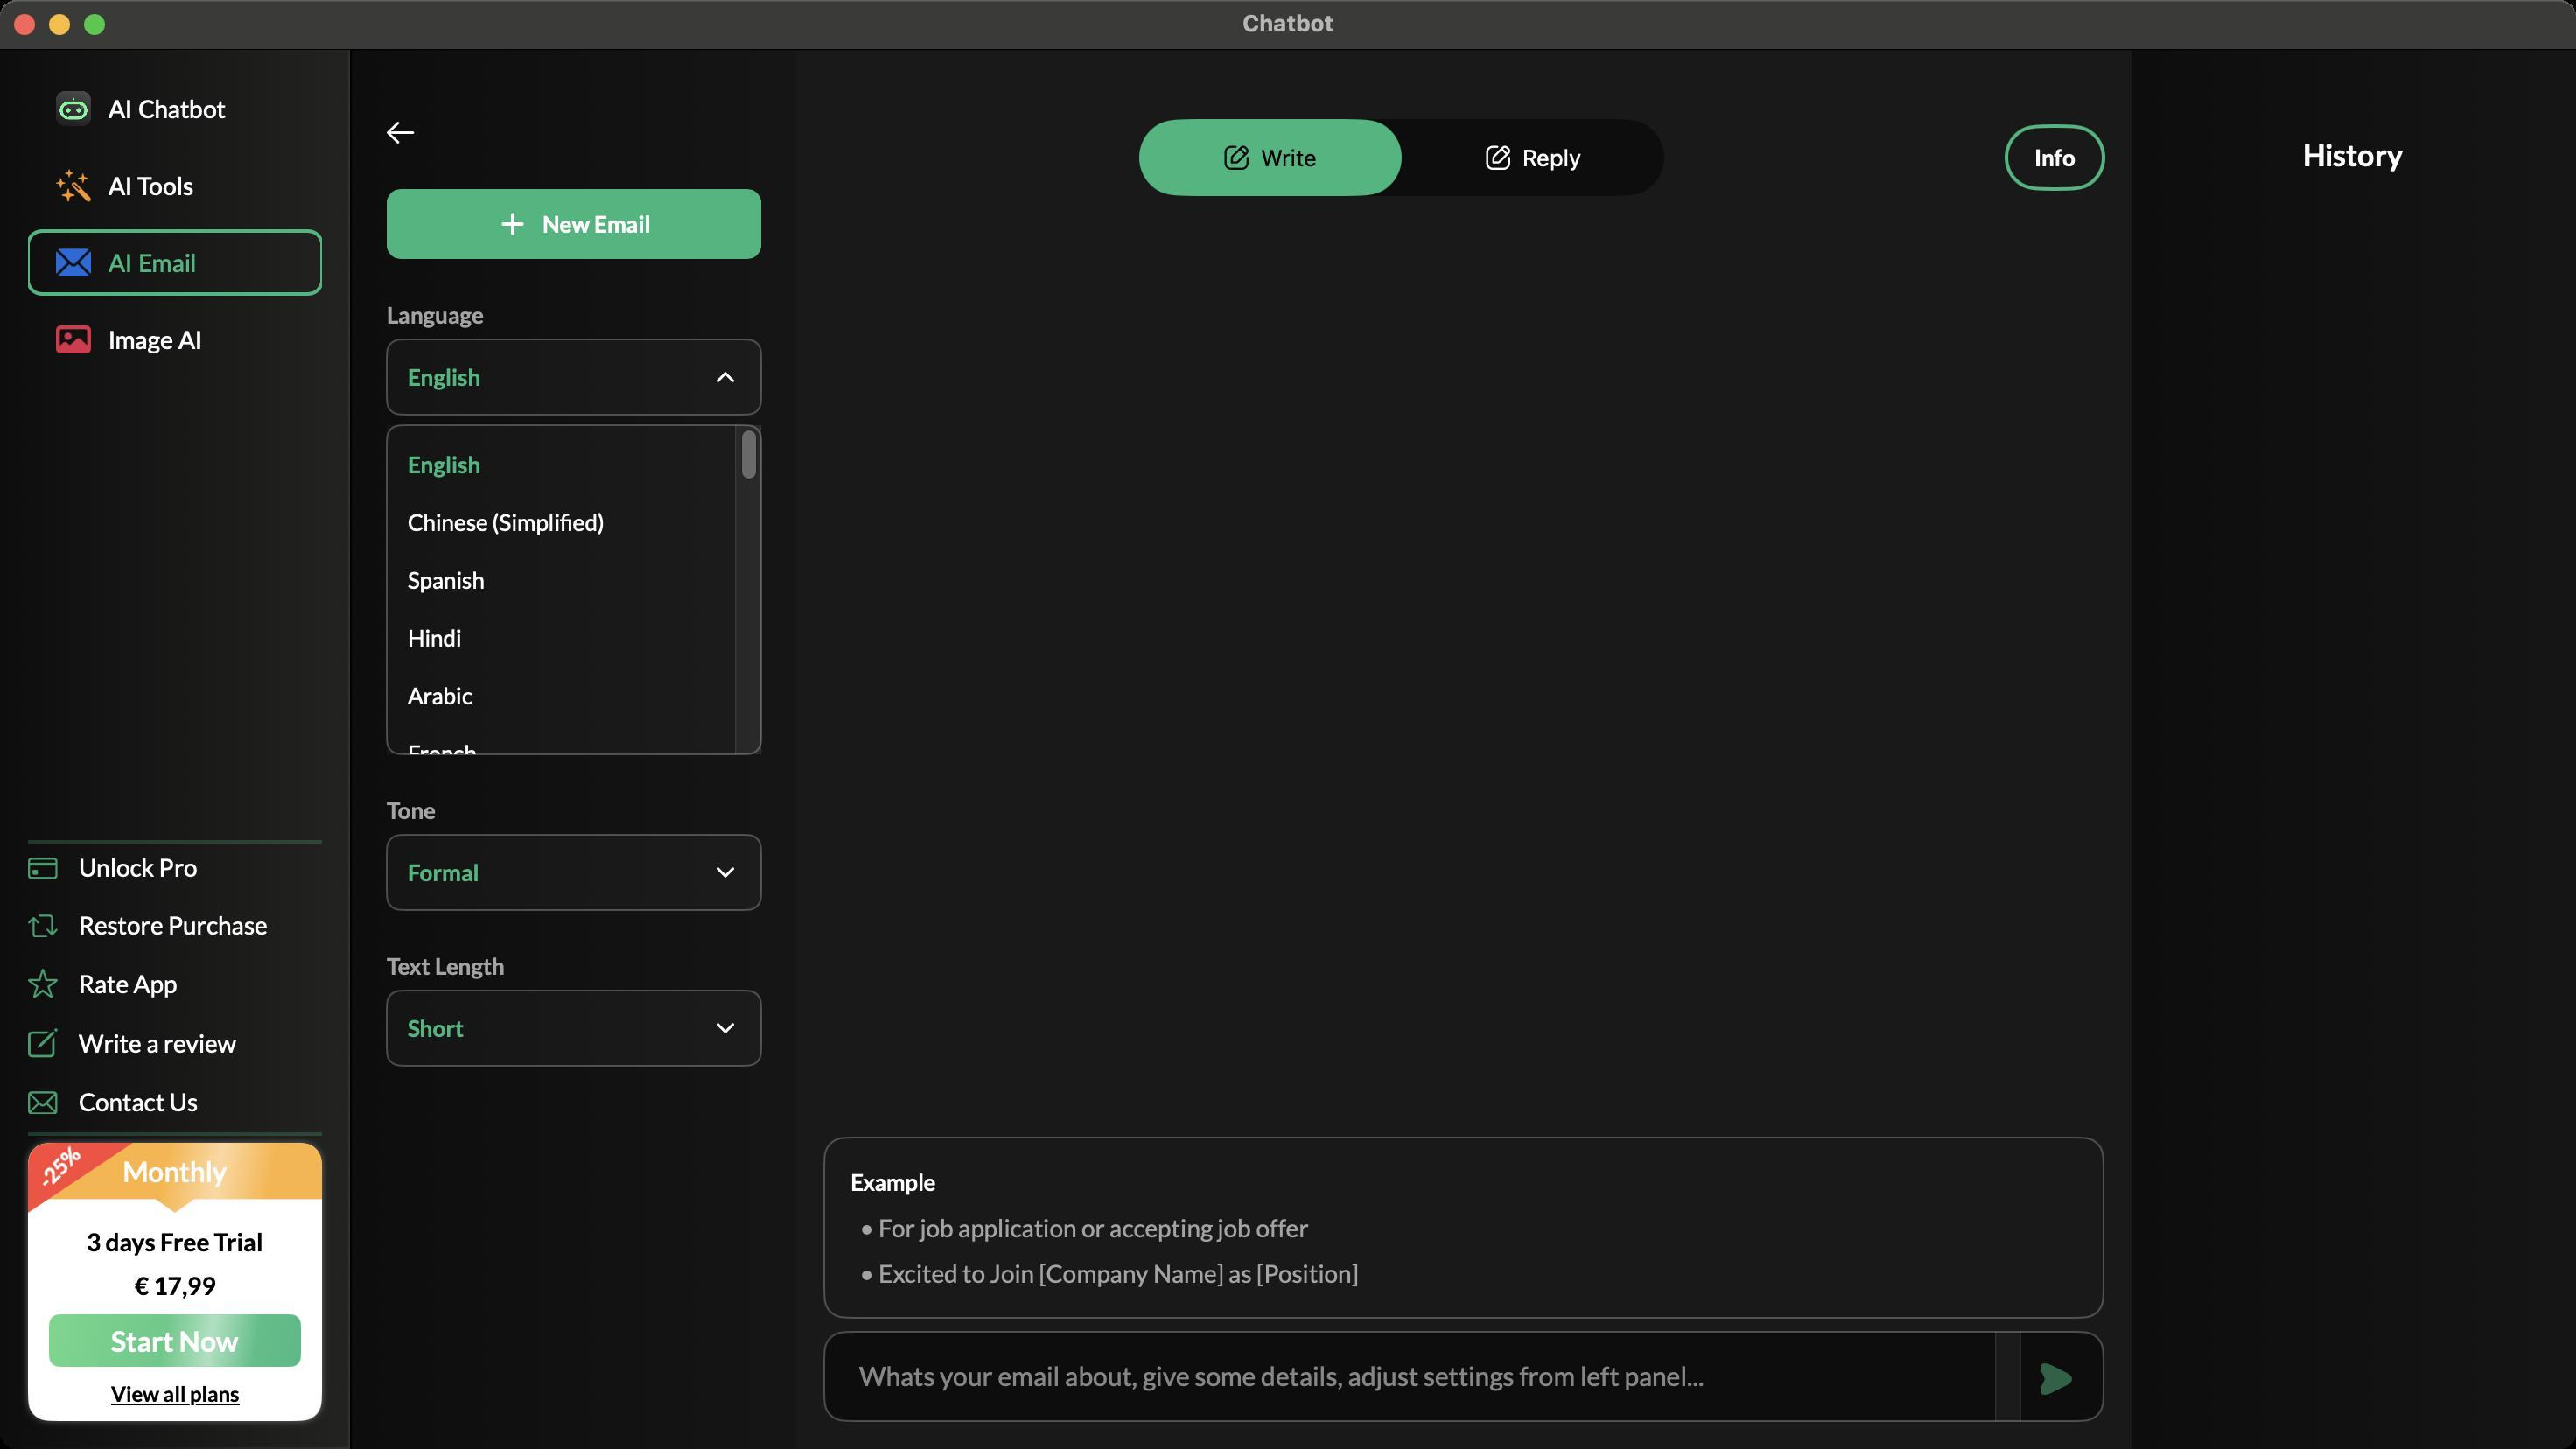
Accessibility tree:
{"name": "Chatbot", "role": "AXWindow", "description": null, "role_description": "standard window", "value": null, "position": "174.00;74.00", "size": "1472;828", "children": [{"name": null, "role": "AXSplitGroup", "description": null, "role_description": "split group", "value": null, "position": "0.00;28.00", "size": "1472;800", "children": [{"name": null, "role": "AXScrollArea", "description": null, "role_description": "scroll area", "value": null, "position": "0.00;28.00", "size": "200;800", "children": [{"name": null, "role": "AXTable", "description": null, "role_description": "table", "value": null, "position": "1.00;29.00", "size": "198;798", "children": [{"name": null, "role": "AXColumn", "description": null, "role_description": "column", "value": null, "position": "1.00;29.00", "size": "198;798", "children": []}]}]}, {"name": null, "role": "AXGroup", "description": null, "role_description": "group", "value": null, "position": "0.00;28.00", "size": "200;800", "children": [{"name": null, "role": "AXScrollArea", "description": null, "role_description": "scroll area", "value": null, "position": "16.00;44.00", "size": "168;428", "children": [{"name": null, "role": "AXImage", "description": "appiconsmall", "role_description": "image", "value": null, "position": "32.00;52.00", "size": "20;20", "children": []}, {"name": null, "role": "AXStaticText", "description": null, "role_description": "text", "value": "AI Chatbot", "position": "62.00;53.50", "size": "67;17", "children": []}, {"name": null, "role": "AXImage", "description": "aitools", "role_description": "image", "value": null, "position": "32.00;96.50", "size": "20;19", "children": []}, {"name": null, "role": "AXStaticText", "description": null, "role_description": "text", "value": "AI Tools", "position": "62.00;97.50", "size": "49;17", "children": []}, {"name": null, "role": "AXImage", "description": "aiemail", "role_description": "image", "value": null, "position": "32.00;142.00", "size": "20;16", "children": []}, {"name": null, "role": "AXStaticText", "description": null, "role_description": "text", "value": "AI Email", "position": "62.00;141.50", "size": "50;17", "children": []}, {"name": null, "role": "AXImage", "description": "imageai", "role_description": "image", "value": null, "position": "32.00;186.00", "size": "20;16", "children": []}, {"name": null, "role": "AXStaticText", "description": null, "role_description": "text", "value": "Image AI", "position": "62.00;185.50", "size": "54;17", "children": []}]}, {"name": null, "role": "AXImage", "description": "unlock", "role_description": "image", "value": null, "position": "16.00;489.50", "size": "17;12", "children": []}, {"name": null, "role": "AXStaticText", "description": null, "role_description": "text", "value": "Unlock Pro", "position": "45.00;487.16", "size": "68;17", "children": []}, {"name": null, "role": "AXImage", "description": "restore", "role_description": "image", "value": null, "position": "16.00;522.00", "size": "17;14", "children": []}, {"name": null, "role": "AXStaticText", "description": null, "role_description": "text", "value": "Restore Purchase", "position": "45.00;520.16", "size": "108;17", "children": []}, {"name": null, "role": "AXImage", "description": "star", "role_description": "image", "value": null, "position": "16.00;553.00", "size": "17;18", "children": []}, {"name": null, "role": "AXStaticText", "description": null, "role_description": "text", "value": "Rate App", "position": "45.00;553.49", "size": "56;17", "children": []}, {"name": null, "role": "AXImage", "description": "write review", "role_description": "image", "value": null, "position": "16.00;587.00", "size": "17;18", "children": []}, {"name": null, "role": "AXStaticText", "description": null, "role_description": "text", "value": "Write a review", "position": "45.00;587.50", "size": "90;17", "children": []}, {"name": null, "role": "AXImage", "description": "mail envelope", "role_description": "image", "value": null, "position": "16.00;623.00", "size": "17;14", "children": []}, {"name": null, "role": "AXStaticText", "description": null, "role_description": "text", "value": "Contact Us", "position": "45.00;621.18", "size": "68;17", "children": []}, {"name": null, "role": "AXStaticText", "description": null, "role_description": "text", "value": "-25%", "position": "18.80;651.80", "size": "30;30", "children": []}, {"name": null, "role": "AXStaticText", "description": null, "role_description": "text", "value": "Monthly", "position": "70.00;659.50", "size": "60;19", "children": []}, {"name": null, "role": "AXStaticText", "description": null, "role_description": "text", "value": "3 days Free Trial", "position": "49.50;701.00", "size": "101;17", "children": []}, {"name": null, "role": "AXStaticText", "description": null, "role_description": "text", "value": "€ 17,99", "position": "76.75;726.00", "size": "46;17", "children": []}, {"name": null, "role": "AXStaticText", "description": null, "role_description": "text", "value": "Start Now", "position": "63.50;756.50", "size": "73;19", "children": []}, {"name": null, "role": "AXStaticText", "description": null, "role_description": "text", "value": "View all plans", "position": "63.25;789.00", "size": "74;15", "children": []}]}, {"name": null, "role": "AXSplitter", "description": null, "role_description": "splitter", "value": 200.0, "position": "200.00;28.00", "size": "1;800", "children": []}, {"name": null, "role": "AXGroup", "description": null, "role_description": "group", "value": null, "position": "201.00;28.00", "size": "1271;800", "children": [{"name": null, "role": "AXImage", "description": "arrow.left", "role_description": "image", "value": null, "position": "221.00;69.50", "size": "16;13", "children": []}, {"name": null, "role": "AXImage", "description": "write_selected", "role_description": "image", "value": null, "position": "698.50;82.00", "size": "16;16", "children": []}, {"name": null, "role": "AXStaticText", "description": null, "role_description": "text", "value": "Write", "position": "720.50;82.00", "size": "32;16", "children": []}, {"name": null, "role": "AXImage", "description": "write_unselected", "role_description": "image", "value": null, "position": "848.00;82.00", "size": "16;16", "children": []}, {"name": null, "role": "AXStaticText", "description": null, "role_description": "text", "value": "Reply", "position": "869.75;82.00", "size": "34;16", "children": []}, {"name": null, "role": "AXStaticText", "description": null, "role_description": "text", "value": "Info", "position": "1162.30;82.00", "size": "24;16", "children": []}, {"name": null, "role": "AXImage", "description": "new_email_plus", "role_description": "image", "value": null, "position": "284.00;119.00", "size": "18;18", "children": []}, {"name": null, "role": "AXStaticText", "description": null, "role_description": "text", "value": "New Email", "position": "310.10;120.00", "size": "62;16", "children": []}, {"name": null, "role": "AXStaticText", "description": null, "role_description": "text", "value": "Language", "position": "221.00;172.00", "size": "56;16", "children": []}, {"name": null, "role": "AXStaticText", "description": null, "role_description": "text", "value": "English", "position": "233.00;207.50", "size": "42;16", "children": []}, {"name": null, "role": "AXImage", "description": "arrow_down", "role_description": "image", "value": null, "position": "406.00;207.00", "size": "17;17", "children": []}, {"name": null, "role": "AXScrollArea", "description": null, "role_description": "scroll area", "value": null, "position": "221.00;243.00", "size": "214;188", "children": [{"name": null, "role": "AXStaticText", "description": null, "role_description": "text", "value": "English", "position": "233.00;255.00", "size": "175;21", "children": []}, {"name": null, "role": "AXStaticText", "description": null, "role_description": "text", "value": "Chinese (Simplified)", "position": "233.00;288.00", "size": "175;21", "children": []}, {"name": null, "role": "AXStaticText", "description": null, "role_description": "text", "value": "Spanish", "position": "233.00;321.00", "size": "175;21", "children": []}, {"name": null, "role": "AXStaticText", "description": null, "role_description": "text", "value": "Hindi", "position": "233.00;354.00", "size": "175;21", "children": []}, {"name": null, "role": "AXStaticText", "description": null, "role_description": "text", "value": "Arabic", "position": "233.00;387.00", "size": "175;21", "children": []}, {"name": null, "role": "AXStaticText", "description": null, "role_description": "text", "value": "French", "position": "233.00;420.00", "size": "175;21", "children": []}, {"name": null, "role": "AXStaticText", "description": null, "role_description": "text", "value": "Russian", "position": "233.00;453.00", "size": "175;21", "children": []}, {"name": null, "role": "AXStaticText", "description": null, "role_description": "text", "value": "Portuguese", "position": "233.00;486.00", "size": "175;21", "children": []}, {"name": null, "role": "AXStaticText", "description": null, "role_description": "text", "value": "Bengali", "position": "233.00;519.00", "size": "175;21", "children": []}, {"name": null, "role": "AXStaticText", "description": null, "role_description": "text", "value": "German", "position": "233.00;552.00", "size": "175;21", "children": []}, {"name": null, "role": "AXStaticText", "description": null, "role_description": "text", "value": "Japanese", "position": "233.00;585.00", "size": "175;21", "children": []}, {"name": null, "role": "AXStaticText", "description": null, "role_description": "text", "value": "Korean", "position": "233.00;618.00", "size": "175;21", "children": []}, {"name": null, "role": "AXStaticText", "description": null, "role_description": "text", "value": "Turkish", "position": "233.00;651.00", "size": "175;21", "children": []}, {"name": null, "role": "AXStaticText", "description": null, "role_description": "text", "value": "Urdu", "position": "233.00;684.00", "size": "175;21", "children": []}, {"name": null, "role": "AXStaticText", "description": null, "role_description": "text", "value": "Italian", "position": "233.00;717.00", "size": "175;21", "children": []}, {"name": null, "role": "AXStaticText", "description": null, "role_description": "text", "value": "Dutch", "position": "233.00;750.00", "size": "175;21", "children": []}, {"name": null, "role": "AXStaticText", "description": null, "role_description": "text", "value": "Persian (Farsi)", "position": "233.00;783.00", "size": "175;21", "children": []}, {"name": null, "role": "AXStaticText", "description": null, "role_description": "text", "value": "Romanian", "position": "233.00;816.00", "size": "175;21", "children": []}, {"name": null, "role": "AXStaticText", "description": null, "role_description": "text", "value": "Malay", "position": "233.00;849.00", "size": "175;21", "children": []}, {"name": null, "role": "AXStaticText", "description": null, "role_description": "text", "value": "Vietnamese", "position": "233.00;882.00", "size": "175;21", "children": []}, {"name": null, "role": "AXStaticText", "description": null, "role_description": "text", "value": "Polish", "position": "233.00;915.00", "size": "175;21", "children": []}, {"name": null, "role": "AXStaticText", "description": null, "role_description": "text", "value": "Ukrainian", "position": "233.00;948.00", "size": "175;21", "children": []}, {"name": null, "role": "AXStaticText", "description": null, "role_description": "text", "value": "Greek", "position": "233.00;981.00", "size": "175;21", "children": []}, {"name": null, "role": "AXStaticText", "description": null, "role_description": "text", "value": "Hebrew", "position": "233.00;1014.00", "size": "175;21", "children": []}, {"name": null, "role": "AXStaticText", "description": null, "role_description": "text", "value": "Thai", "position": "233.00;1047.00", "size": "175;21", "children": []}, {"name": null, "role": "AXStaticText", "description": null, "role_description": "text", "value": "Swedish", "position": "233.00;1080.00", "size": "175;21", "children": []}, {"name": null, "role": "AXStaticText", "description": null, "role_description": "text", "value": "Norwegian", "position": "233.00;1113.00", "size": "175;21", "children": []}, {"name": null, "role": "AXStaticText", "description": null, "role_description": "text", "value": "Danish", "position": "233.00;1146.00", "size": "175;21", "children": []}, {"name": null, "role": "AXStaticText", "description": null, "role_description": "text", "value": "Finnish", "position": "233.00;1179.00", "size": "175;21", "children": []}, {"name": null, "role": "AXStaticText", "description": null, "role_description": "text", "value": "Czech", "position": "233.00;1212.00", "size": "175;21", "children": []}, {"name": null, "role": "AXStaticText", "description": null, "role_description": "text", "value": "Hungarian", "position": "233.00;1245.00", "size": "175;21", "children": []}, {"name": null, "role": "AXStaticText", "description": null, "role_description": "text", "value": "Swahili", "position": "233.00;1278.00", "size": "175;21", "children": []}, {"name": null, "role": "AXStaticText", "description": null, "role_description": "text", "value": "Filipino", "position": "233.00;1311.00", "size": "175;21", "children": []}, {"name": null, "role": "AXStaticText", "description": null, "role_description": "text", "value": "Indonesian", "position": "233.00;1344.00", "size": "175;21", "children": []}, {"name": null, "role": "AXStaticText", "description": null, "role_description": "text", "value": "Chinese (Traditional)", "position": "233.00;1377.00", "size": "175;21", "children": []}, {"name": null, "role": "AXScrollBar", "description": null, "role_description": "scroll bar", "value": 0.0, "position": "420.00;243.00", "size": "15;188", "children": [{"name": null, "role": "AXValueIndicator", "description": null, "role_description": "value indicator", "value": 0.0, "position": "420.00;245.00", "size": "15;30", "children": []}, {"name": null, "role": "AXButton", "description": null, "role_description": "increment arrow button", "value": null, "position": "420.00;243.00", "size": "0;0", "children": []}, {"name": null, "role": "AXButton", "description": null, "role_description": "decrement arrow button", "value": null, "position": "420.00;243.00", "size": "0;0", "children": []}, {"name": null, "role": "AXButton", "description": null, "role_description": "increment page button", "value": null, "position": "420.00;275.00", "size": "15;156", "children": []}, {"name": null, "role": "AXButton", "description": null, "role_description": "decrement page button", "value": null, "position": "420.00;243.00", "size": "15;2", "children": []}]}]}, {"name": null, "role": "AXStaticText", "description": null, "role_description": "text", "value": "Tone", "position": "221.00;455.00", "size": "28;16", "children": []}, {"name": null, "role": "AXStaticText", "description": null, "role_description": "text", "value": "Formal", "position": "233.00;490.50", "size": "41;16", "children": []}, {"name": null, "role": "AXImage", "description": "arrow_down", "role_description": "image", "value": null, "position": "406.00;490.00", "size": "17;17", "children": []}, {"name": null, "role": "AXStaticText", "description": null, "role_description": "text", "value": "Text Length", "position": "221.00;544.00", "size": "68;16", "children": []}, {"name": null, "role": "AXStaticText", "description": null, "role_description": "text", "value": "Short", "position": "233.00;579.50", "size": "32;16", "children": []}, {"name": null, "role": "AXImage", "description": "arrow_down", "role_description": "image", "value": null, "position": "406.00;579.00", "size": "17;17", "children": []}, {"name": null, "role": "AXStaticText", "description": null, "role_description": "text", "value": "Example", "position": "486.20;667.50", "size": "49;16", "children": []}, {"name": null, "role": "AXStaticText", "description": null, "role_description": "text", "value": "  • For job application or accepting job offer", "position": "486.20;693.00", "size": "262;17", "children": []}, {"name": null, "role": "AXStaticText", "description": null, "role_description": "text", "value": "  • Excited to Join [Company Name] as [Position]", "position": "486.20;719.00", "size": "291;17", "children": []}, {"name": null, "role": "AXScrollArea", "description": null, "role_description": "scroll area", "value": null, "position": "471.00;761.00", "size": "684;51", "children": [{"name": null, "role": "AXTextArea", "description": null, "role_description": "text entry area", "value": "", "position": "471.00;761.00", "size": "669;51", "children": []}, {"name": null, "role": "AXScrollBar", "description": null, "role_description": "scroll bar", "value": 0.0, "position": "1140.00;761.00", "size": "15;51", "children": []}]}, {"name": null, "role": "AXImage", "description": "send_button", "role_description": "image", "value": null, "position": "1163.00;776.00", "size": "24;24", "children": []}, {"name": null, "role": "AXScrollArea", "description": null, "role_description": "scroll area", "value": null, "position": "1316.00;28.00", "size": "58;800", "children": [{"name": null, "role": "AXStaticText", "description": null, "role_description": "text", "value": "History", "position": "1316.00;78.00", "size": "58;21", "children": []}]}]}]}, {"name": null, "role": "AXButton", "description": null, "role_description": "close button", "value": null, "position": "7.00;6.00", "size": "14;16", "children": []}, {"name": null, "role": "AXButton", "description": null, "role_description": "full screen button", "value": null, "position": "47.00;6.00", "size": "14;16", "children": [{"name": null, "role": "AXGroup", "description": null, "role_description": "group", "value": null, "position": "47.00;6.00", "size": "14;16", "children": [{"name": null, "role": "AXGroup", "description": null, "role_description": "group", "value": null, "position": "47.00;6.00", "size": "14;16", "children": []}]}]}, {"name": null, "role": "AXButton", "description": null, "role_description": "minimize button", "value": null, "position": "27.00;6.00", "size": "14;16", "children": []}, {"name": null, "role": "AXStaticText", "description": null, "role_description": "text", "value": "Chatbot", "position": "708.00;5.00", "size": "57;16", "children": []}]}